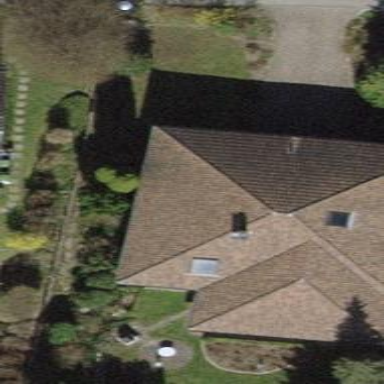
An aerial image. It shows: Detached building with hipped roof shape.